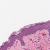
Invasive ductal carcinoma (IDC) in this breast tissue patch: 0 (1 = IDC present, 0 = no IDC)